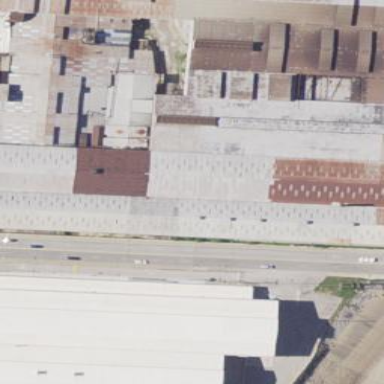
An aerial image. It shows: Industrial building.